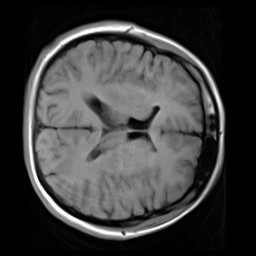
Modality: T1w
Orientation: axial
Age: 33
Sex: female
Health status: healthy
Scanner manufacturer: siemens
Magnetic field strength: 3 T
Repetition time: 4.1 s
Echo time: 0.0085 s